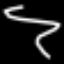
Label: squiggle